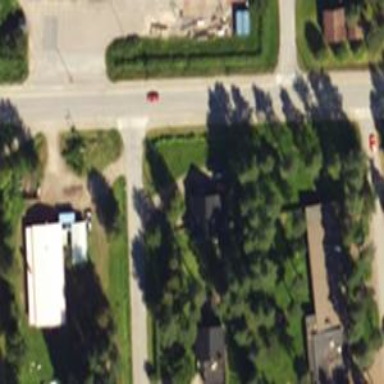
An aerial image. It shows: Road with "give way" sign.